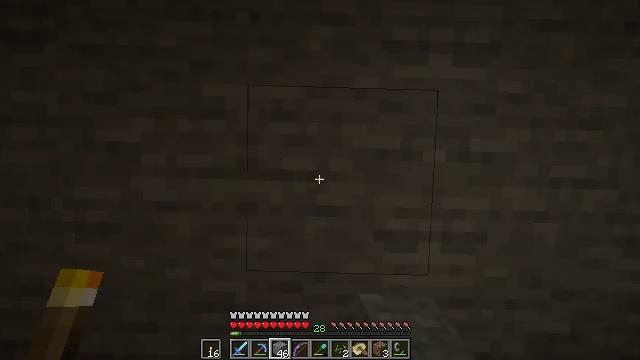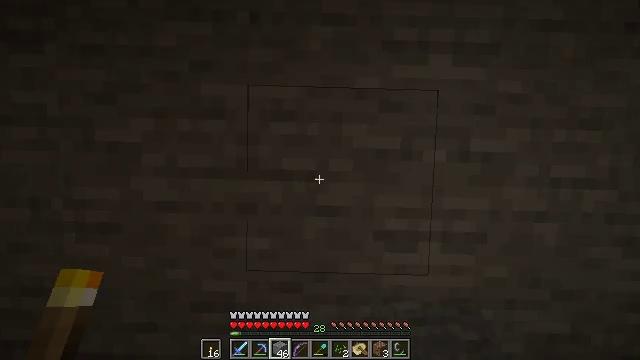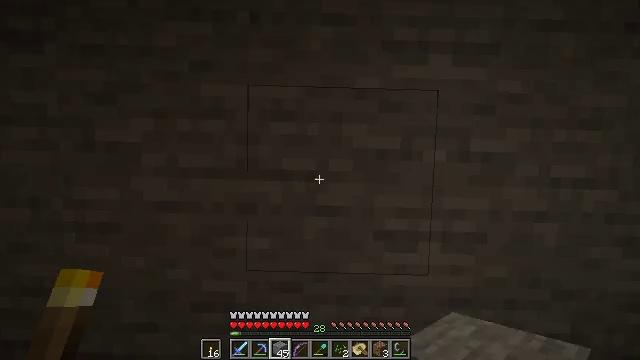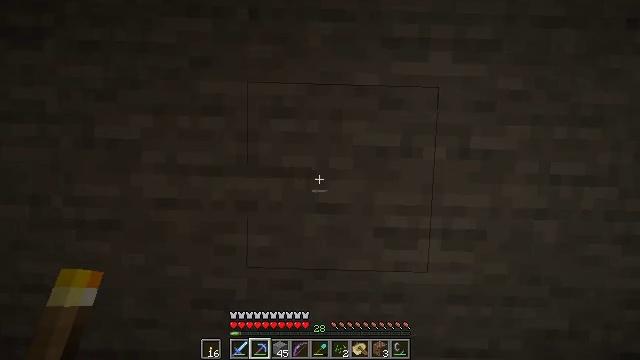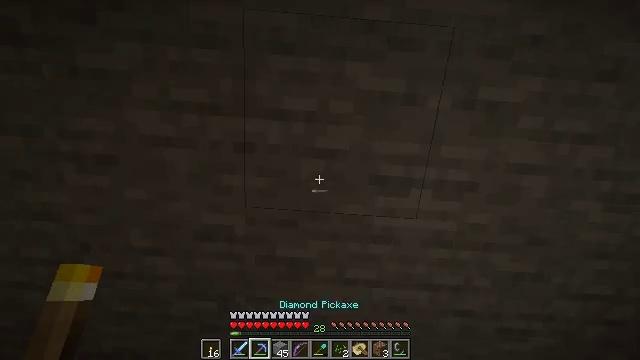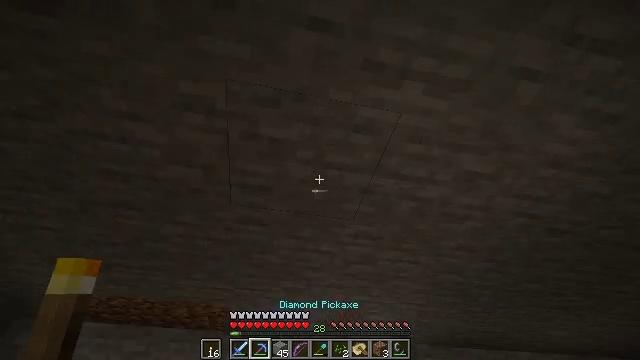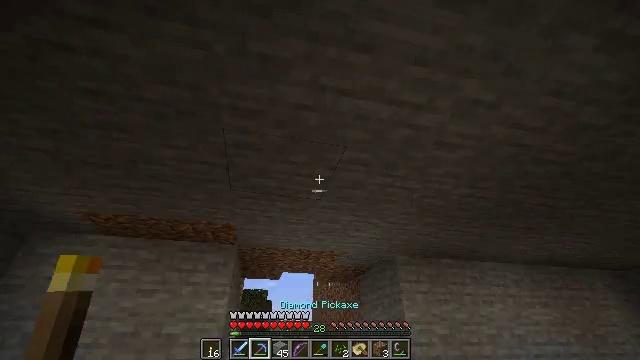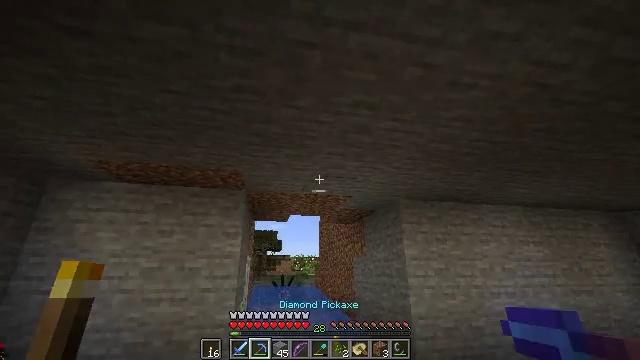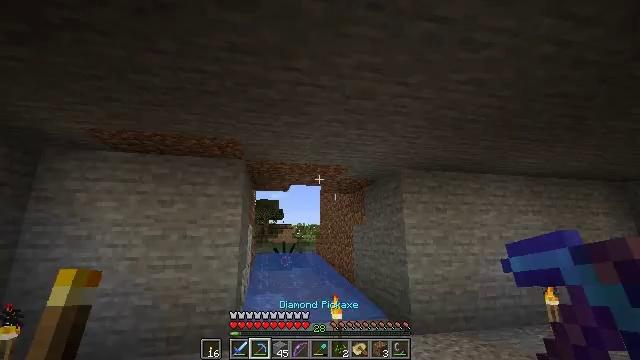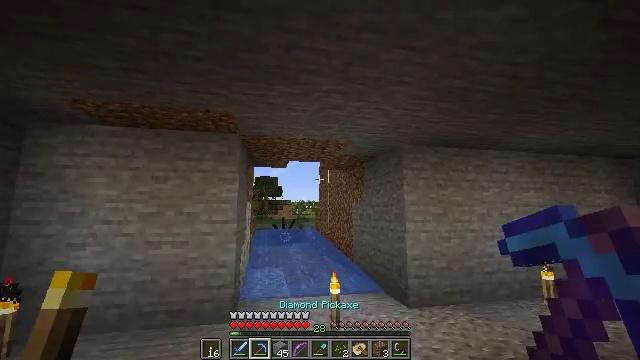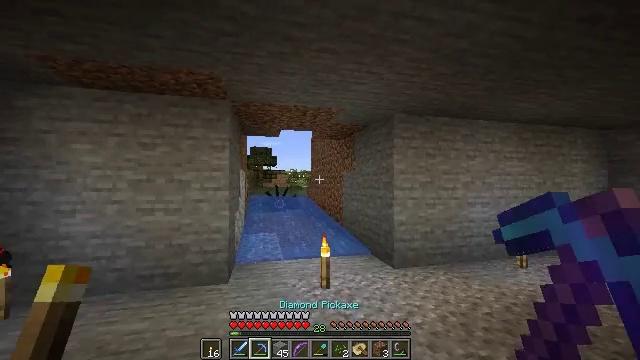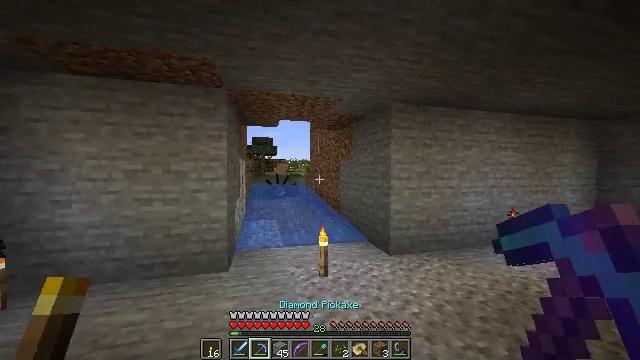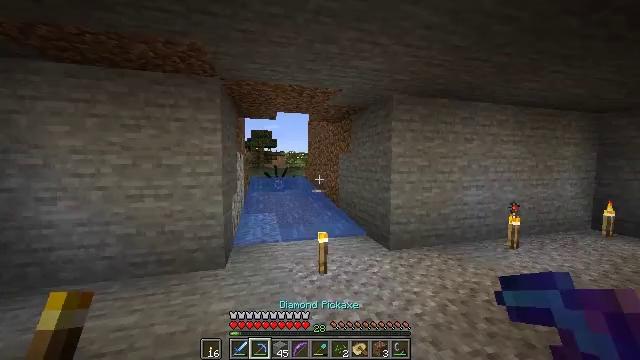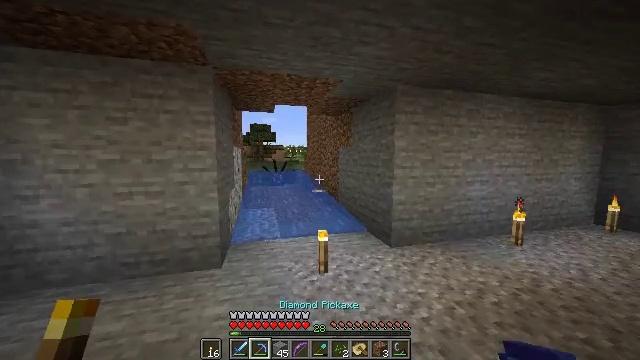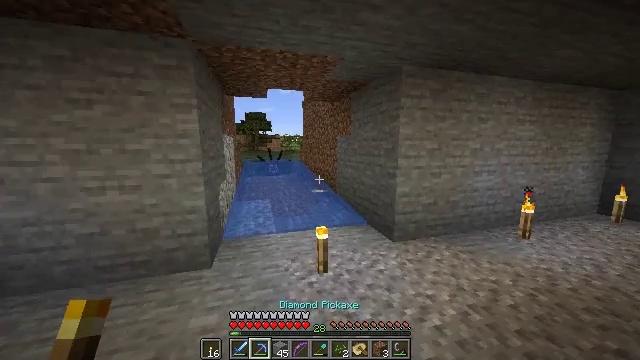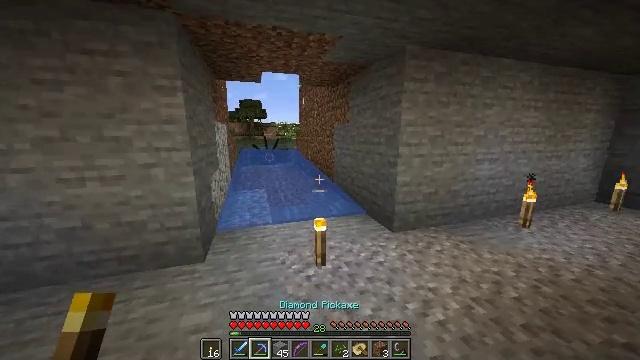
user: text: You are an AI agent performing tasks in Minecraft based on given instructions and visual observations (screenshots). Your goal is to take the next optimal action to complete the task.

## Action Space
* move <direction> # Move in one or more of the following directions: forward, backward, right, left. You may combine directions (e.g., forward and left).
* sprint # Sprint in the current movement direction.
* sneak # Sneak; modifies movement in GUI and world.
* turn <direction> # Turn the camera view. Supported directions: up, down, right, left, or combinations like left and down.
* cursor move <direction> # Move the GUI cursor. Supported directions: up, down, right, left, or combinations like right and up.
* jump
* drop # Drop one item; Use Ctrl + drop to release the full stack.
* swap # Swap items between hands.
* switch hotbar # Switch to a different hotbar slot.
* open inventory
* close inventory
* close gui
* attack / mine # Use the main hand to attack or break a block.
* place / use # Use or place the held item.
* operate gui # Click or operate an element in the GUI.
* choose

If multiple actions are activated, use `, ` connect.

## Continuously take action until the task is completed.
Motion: motion action
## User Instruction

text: Dig up some sand.
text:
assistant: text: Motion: no_op
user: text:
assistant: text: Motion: no_op
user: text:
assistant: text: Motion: switch to hotbar 2
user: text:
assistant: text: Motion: turn right and down, switch to hotbar 2
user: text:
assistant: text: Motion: turn right and down, switch to hotbar 2
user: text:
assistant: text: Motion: turn right and down
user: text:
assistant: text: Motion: turn left and down
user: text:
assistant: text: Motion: move forward, turn down
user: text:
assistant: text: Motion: move forward, sprint, turn down
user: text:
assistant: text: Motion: move forward, sprint, turn right and down
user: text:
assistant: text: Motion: move forward, sprint, turn down
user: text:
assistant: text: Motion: move forward, sprint, turn down
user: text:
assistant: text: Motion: move forward, sprint, turn down
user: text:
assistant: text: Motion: move forward, sprint, turn right and down
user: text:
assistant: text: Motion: move forward, sprint, turn down
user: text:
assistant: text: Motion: move forward, sprint, turn down
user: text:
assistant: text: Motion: move forward, sprint, turn down
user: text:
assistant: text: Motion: move forward, sprint, turn left
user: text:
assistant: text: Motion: move forward, sprint
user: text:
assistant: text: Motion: move forward, sprint
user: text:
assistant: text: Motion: no_op
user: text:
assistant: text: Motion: no_op
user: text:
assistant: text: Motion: no_op
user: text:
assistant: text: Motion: turn right and up
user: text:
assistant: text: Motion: no_op
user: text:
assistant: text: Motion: no_op
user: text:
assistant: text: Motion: no_op
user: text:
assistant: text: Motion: no_op
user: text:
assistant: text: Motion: no_op
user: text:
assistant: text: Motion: no_op